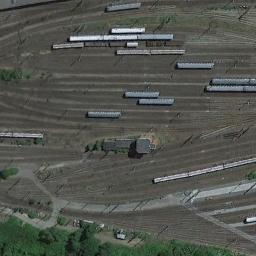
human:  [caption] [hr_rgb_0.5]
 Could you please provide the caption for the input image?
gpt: These railways have some trains on the tracks .

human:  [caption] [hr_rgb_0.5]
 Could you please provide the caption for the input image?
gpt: Many trees are beside the railway .

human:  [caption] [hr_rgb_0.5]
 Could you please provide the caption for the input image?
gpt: The railway is next to the grass and bare land .

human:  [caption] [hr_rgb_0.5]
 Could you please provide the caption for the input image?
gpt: There is a row of grey buildings on one side of the railway .

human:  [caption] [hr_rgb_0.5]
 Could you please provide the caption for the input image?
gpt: There are some carriages on the railway .